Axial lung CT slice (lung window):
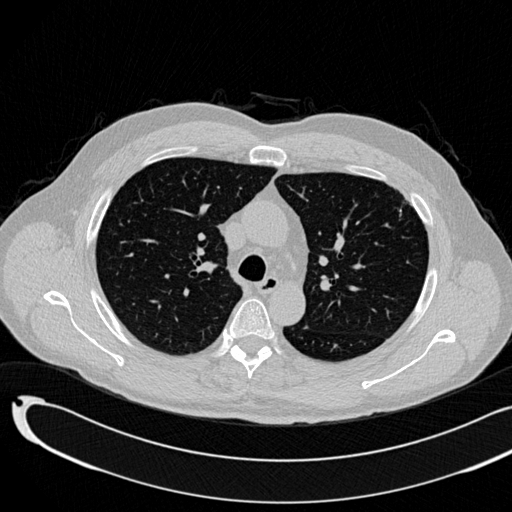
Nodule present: no